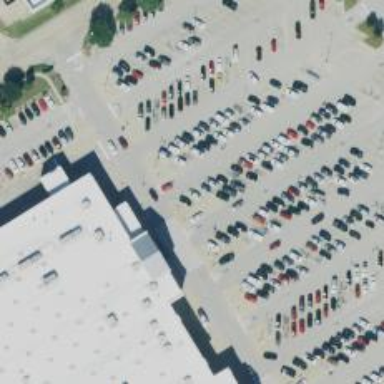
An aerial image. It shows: Parking space.